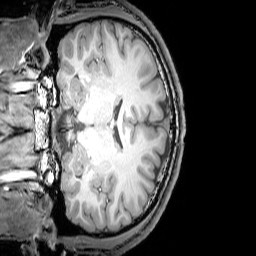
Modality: T1w
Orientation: coronal
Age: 21
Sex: male
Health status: healthy
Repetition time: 0.081 s
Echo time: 0.037 s